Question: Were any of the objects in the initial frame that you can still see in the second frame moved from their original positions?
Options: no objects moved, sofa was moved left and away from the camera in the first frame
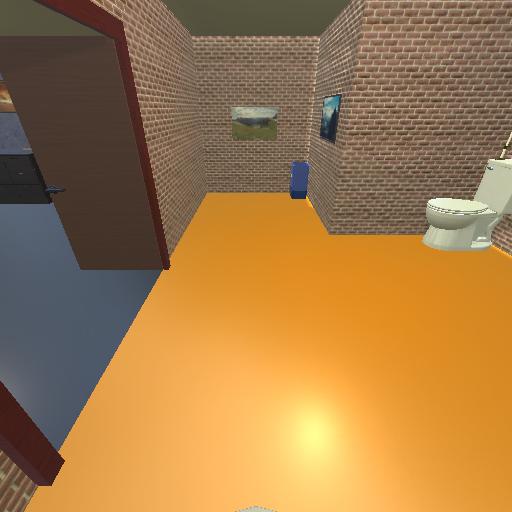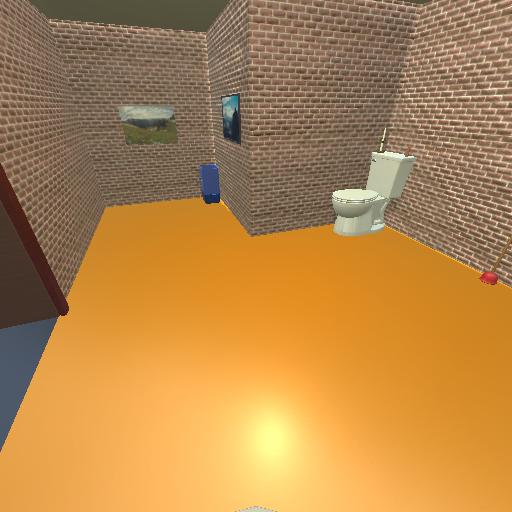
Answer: no objects moved